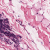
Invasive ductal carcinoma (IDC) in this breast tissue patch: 0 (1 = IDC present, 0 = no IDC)